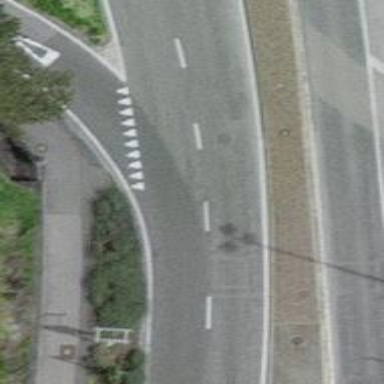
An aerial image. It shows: Road with "give way" sign.